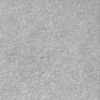
Label: not_dusty